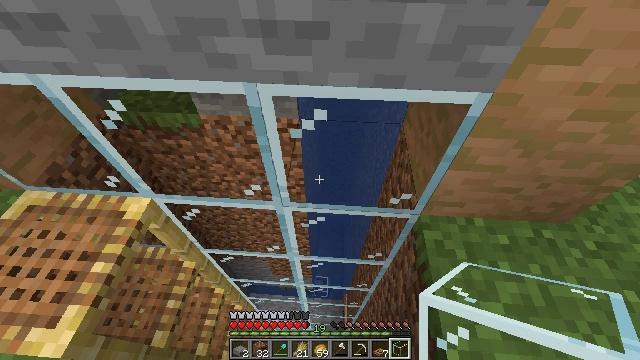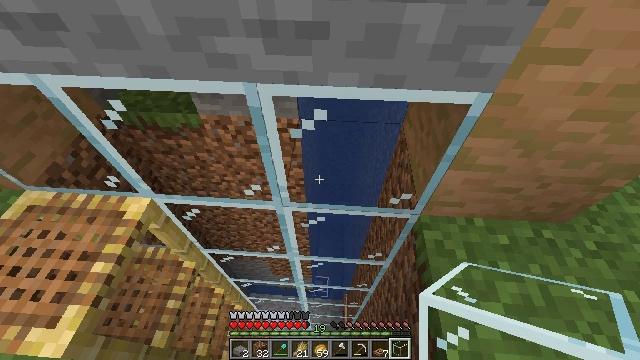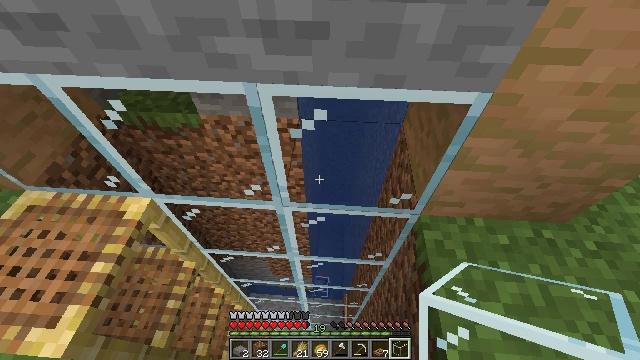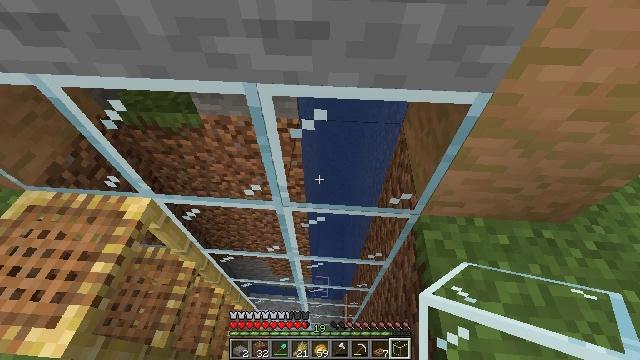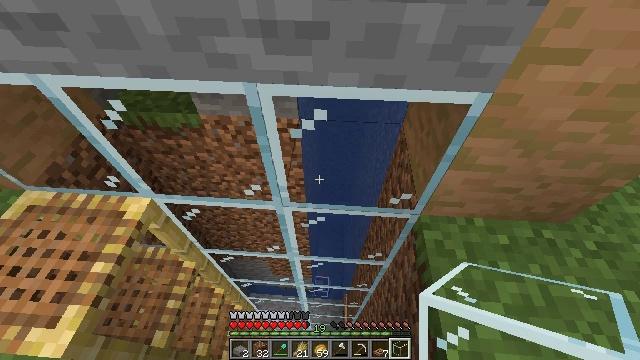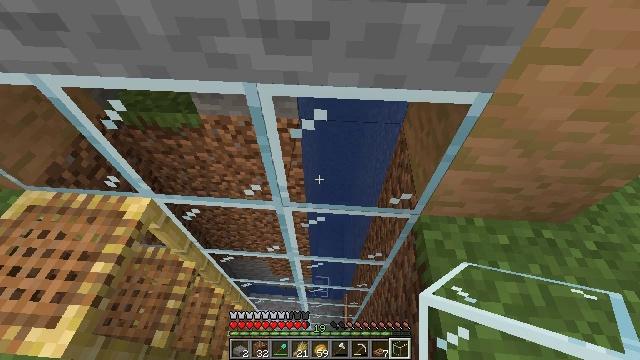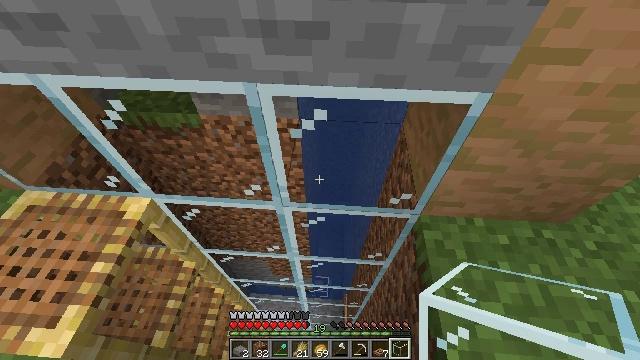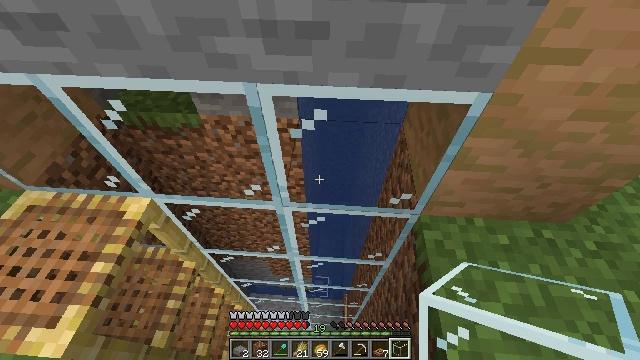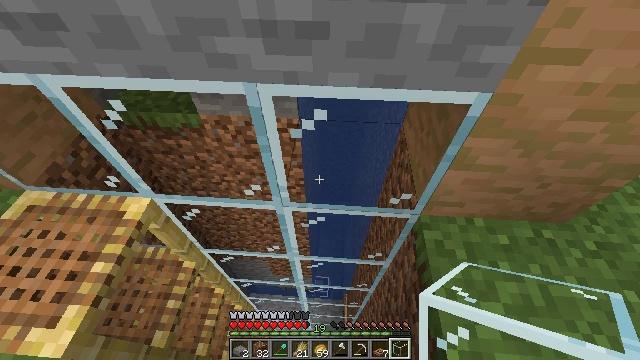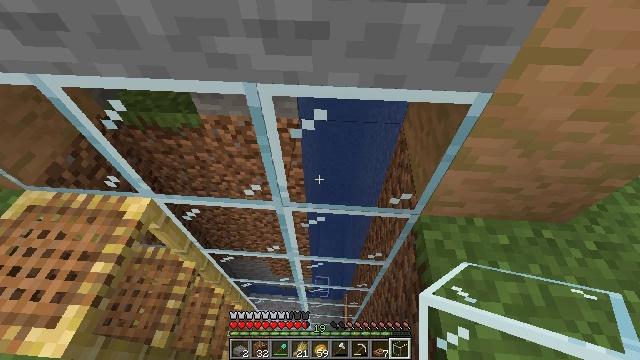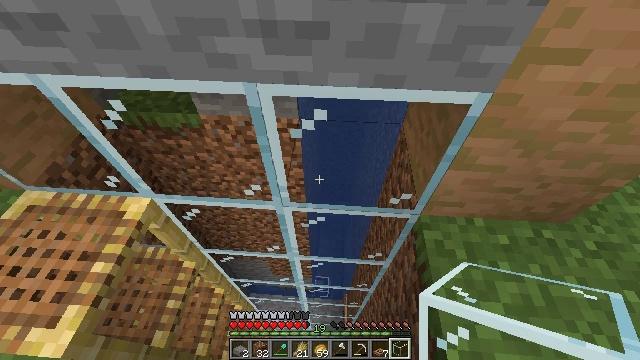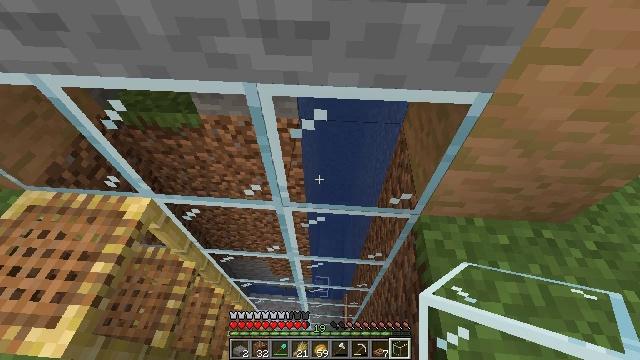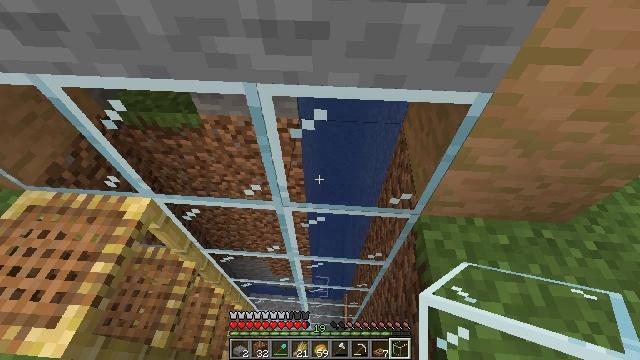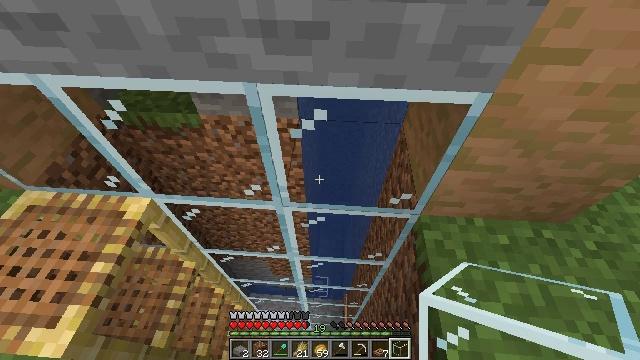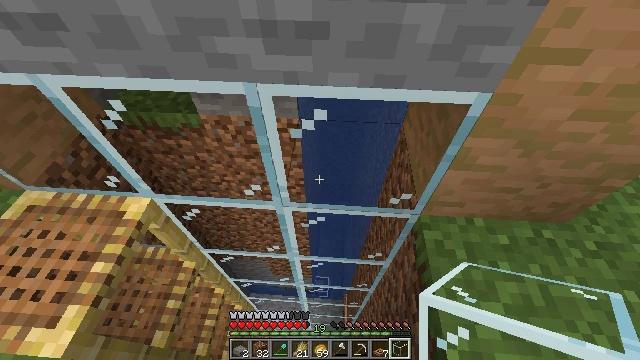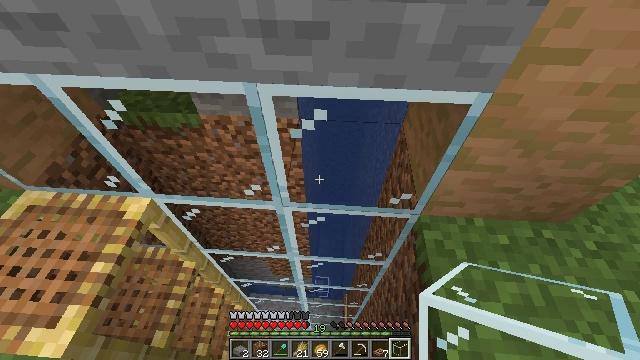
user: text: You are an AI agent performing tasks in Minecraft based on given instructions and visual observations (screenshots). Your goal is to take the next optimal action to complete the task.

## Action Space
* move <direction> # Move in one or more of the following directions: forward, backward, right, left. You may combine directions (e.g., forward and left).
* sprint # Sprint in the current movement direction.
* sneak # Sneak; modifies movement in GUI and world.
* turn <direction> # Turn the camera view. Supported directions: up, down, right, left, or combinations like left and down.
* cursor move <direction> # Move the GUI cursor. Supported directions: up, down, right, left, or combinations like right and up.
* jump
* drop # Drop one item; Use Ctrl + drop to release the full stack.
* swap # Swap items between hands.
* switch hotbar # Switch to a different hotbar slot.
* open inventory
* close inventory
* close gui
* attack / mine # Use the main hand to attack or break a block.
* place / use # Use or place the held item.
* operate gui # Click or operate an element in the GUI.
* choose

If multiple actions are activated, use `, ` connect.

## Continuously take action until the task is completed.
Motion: motion action
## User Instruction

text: Combine sticks and jungle wood planks to craft a jungle sign.
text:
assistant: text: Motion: no_op
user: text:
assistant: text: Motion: no_op
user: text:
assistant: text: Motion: no_op
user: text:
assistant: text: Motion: no_op
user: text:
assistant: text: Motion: no_op
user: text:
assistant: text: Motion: no_op
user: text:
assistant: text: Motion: no_op
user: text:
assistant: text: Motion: no_op
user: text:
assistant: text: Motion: no_op
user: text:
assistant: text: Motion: no_op
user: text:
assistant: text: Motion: no_op
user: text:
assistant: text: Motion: no_op
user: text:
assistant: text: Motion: no_op
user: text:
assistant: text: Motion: no_op
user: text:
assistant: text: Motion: no_op
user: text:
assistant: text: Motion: no_op
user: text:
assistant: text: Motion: no_op
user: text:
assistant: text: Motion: no_op
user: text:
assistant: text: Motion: no_op
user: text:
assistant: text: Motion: no_op
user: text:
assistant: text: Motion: no_op
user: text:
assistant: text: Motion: no_op
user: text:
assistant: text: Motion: no_op
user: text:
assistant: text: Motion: no_op
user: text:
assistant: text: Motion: no_op
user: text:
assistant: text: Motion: no_op
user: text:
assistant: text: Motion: no_op
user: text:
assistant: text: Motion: no_op
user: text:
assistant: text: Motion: no_op
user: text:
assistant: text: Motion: no_op